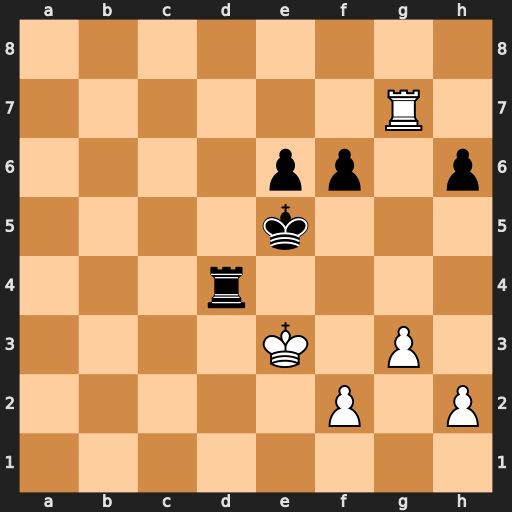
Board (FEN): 8/6R1/4pp1p/4k3/3r4/4K1P1/5P1P/8
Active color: w
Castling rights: -
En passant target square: -
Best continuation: f4+ Rxf4 gxf4+